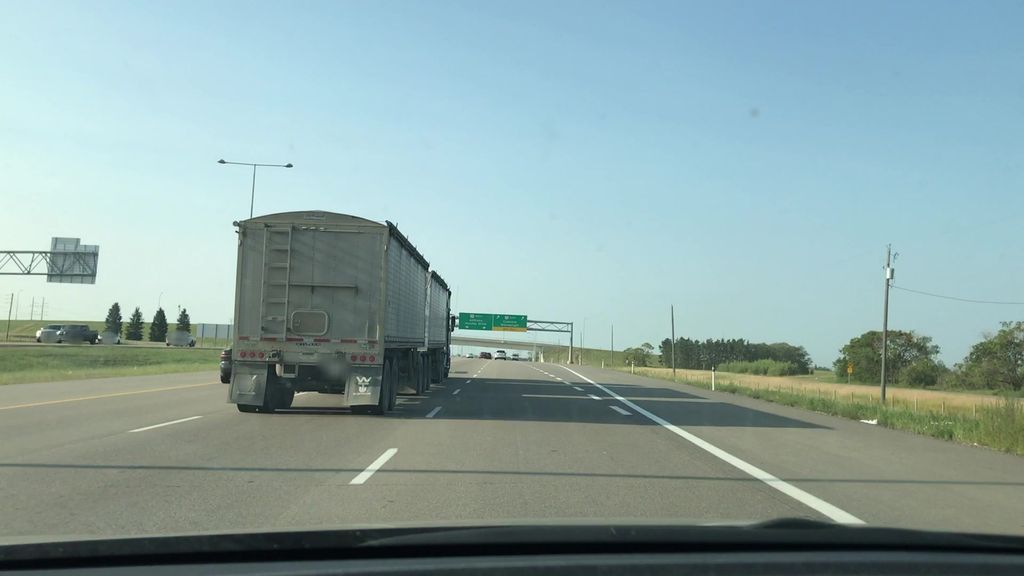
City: edmonton